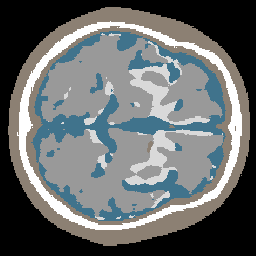
Label: no_lesion